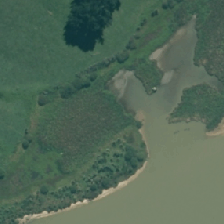
Land cover: low_producing_grassland